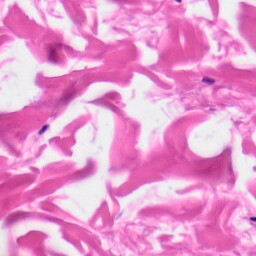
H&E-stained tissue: Skin